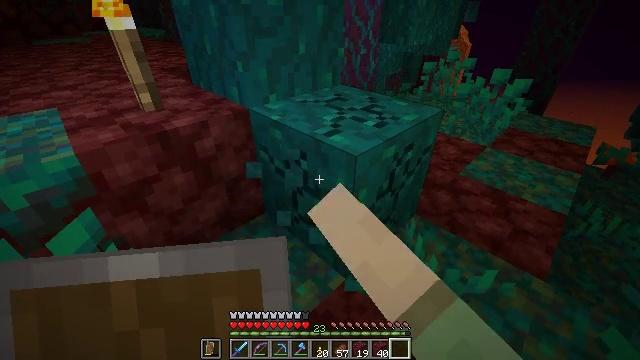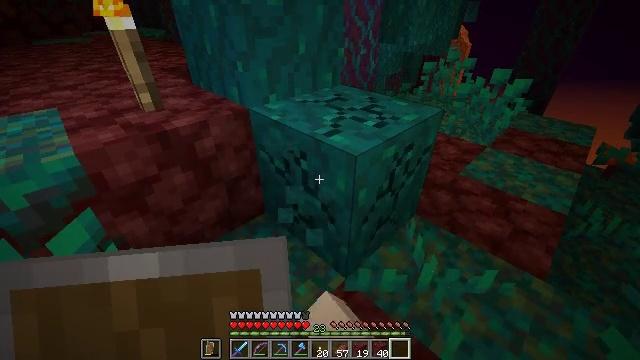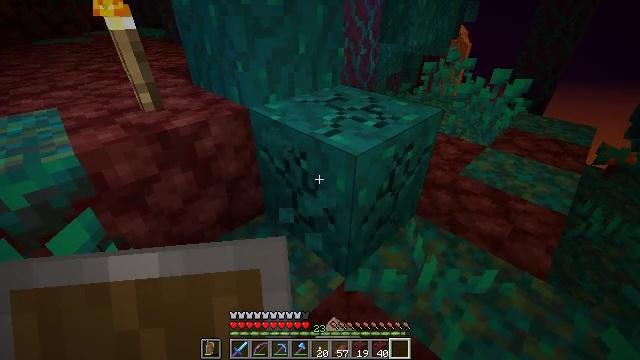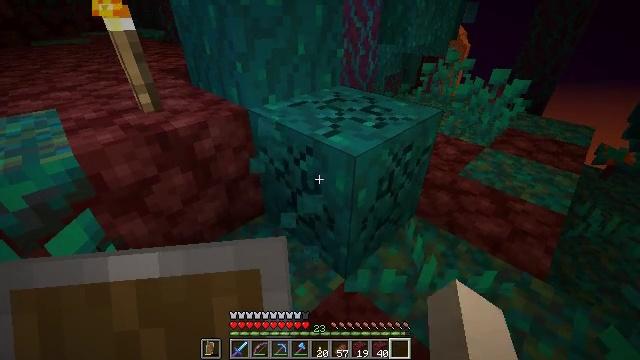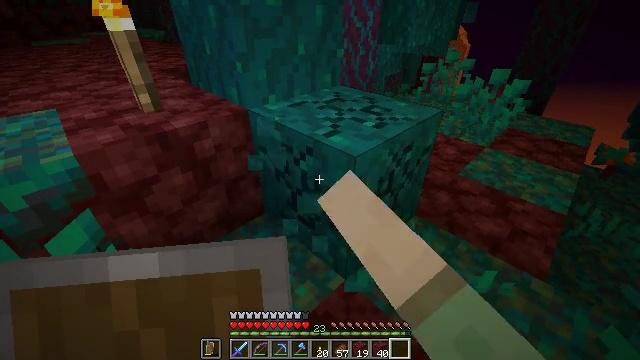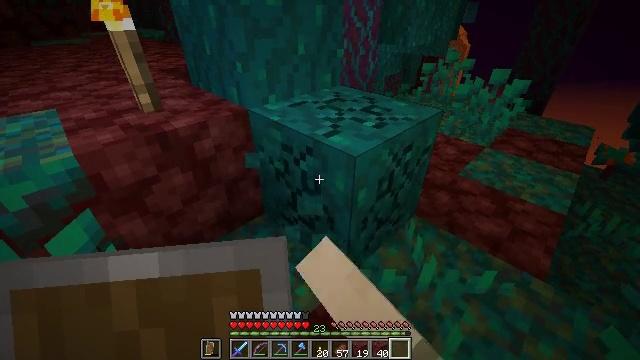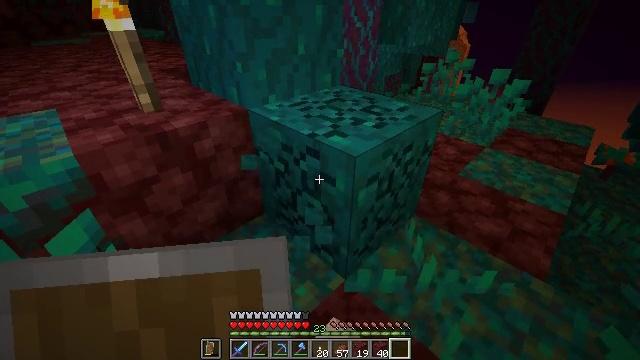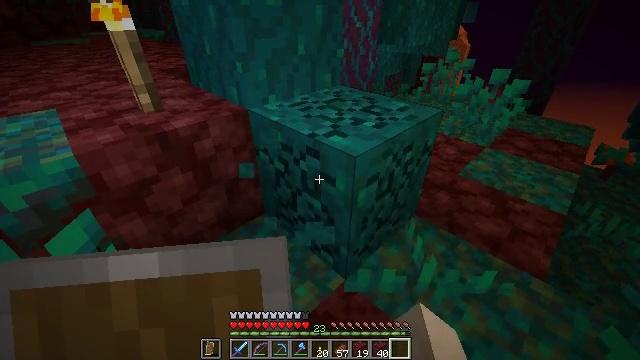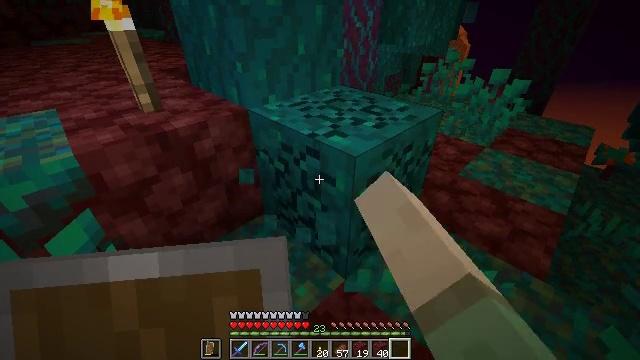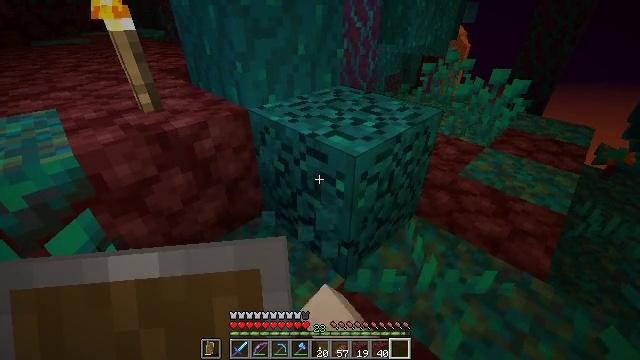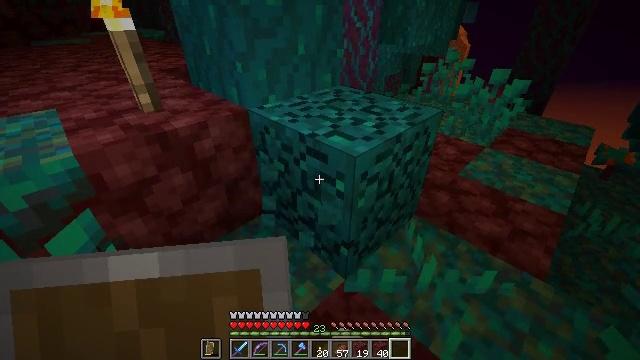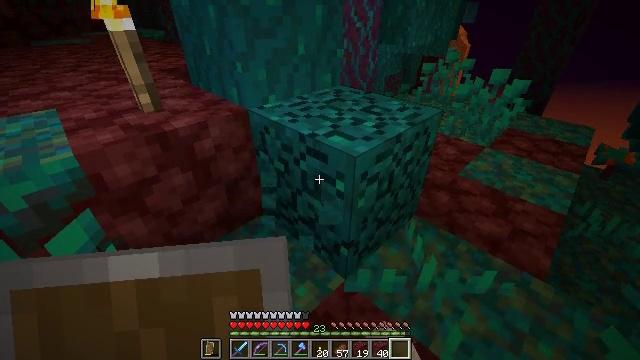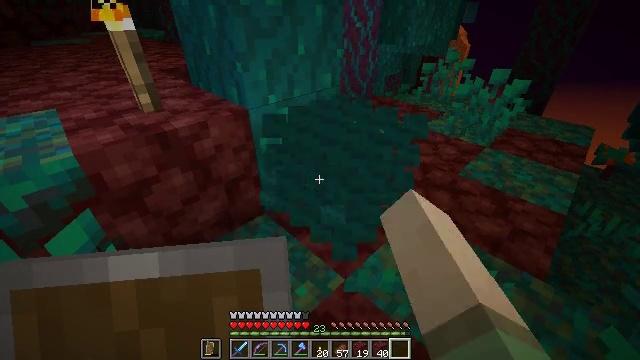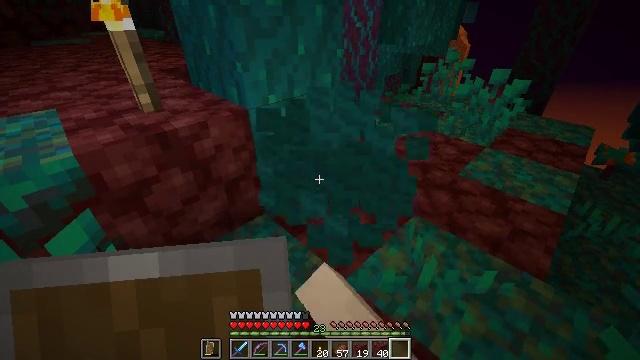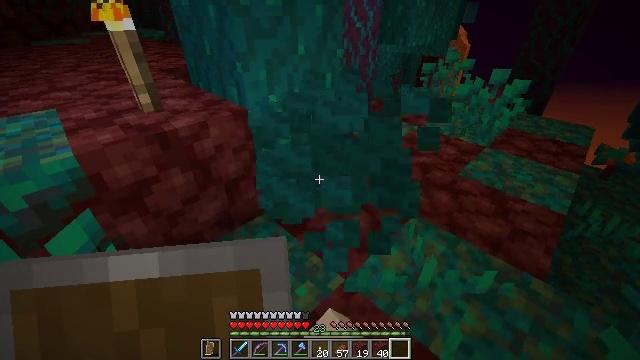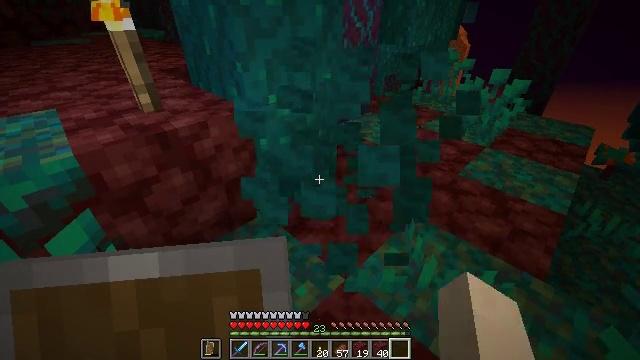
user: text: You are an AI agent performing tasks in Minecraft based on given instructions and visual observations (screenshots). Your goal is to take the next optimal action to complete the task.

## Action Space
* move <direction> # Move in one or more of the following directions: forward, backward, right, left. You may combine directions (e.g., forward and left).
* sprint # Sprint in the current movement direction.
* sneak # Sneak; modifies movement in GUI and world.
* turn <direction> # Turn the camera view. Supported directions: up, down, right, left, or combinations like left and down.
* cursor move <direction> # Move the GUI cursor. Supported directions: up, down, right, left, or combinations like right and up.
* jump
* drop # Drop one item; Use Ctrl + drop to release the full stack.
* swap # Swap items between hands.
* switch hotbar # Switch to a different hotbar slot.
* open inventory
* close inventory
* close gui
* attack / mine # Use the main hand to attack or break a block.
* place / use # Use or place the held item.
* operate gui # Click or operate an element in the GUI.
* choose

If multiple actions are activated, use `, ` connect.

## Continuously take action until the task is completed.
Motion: motion action
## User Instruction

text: Mine warped wart block.
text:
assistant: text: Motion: attack / mine
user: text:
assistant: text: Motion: attack / mine
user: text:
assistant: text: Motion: attack / mine
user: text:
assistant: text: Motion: attack / mine
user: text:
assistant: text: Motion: attack / mine
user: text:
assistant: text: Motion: attack / mine
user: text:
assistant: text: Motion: attack / mine
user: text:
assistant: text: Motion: attack / mine
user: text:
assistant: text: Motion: attack / mine
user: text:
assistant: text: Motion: attack / mine
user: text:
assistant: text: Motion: attack / mine
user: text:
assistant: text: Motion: attack / mine
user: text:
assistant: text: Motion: attack / mine
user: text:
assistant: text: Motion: attack / mine
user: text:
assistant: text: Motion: attack / mine
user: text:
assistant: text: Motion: attack / mine
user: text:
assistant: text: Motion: attack / mine
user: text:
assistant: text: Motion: move forward and move right, turn left and up, attack / mine
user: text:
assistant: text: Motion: move forward and move right, turn left and up, attack / mine
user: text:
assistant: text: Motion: move forward and move right, turn left and up, attack / mine
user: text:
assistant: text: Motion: move forward and move right, attack / mine
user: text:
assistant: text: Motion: move forward and move right, attack / mine
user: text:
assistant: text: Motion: move forward, turn left and up, attack / mine
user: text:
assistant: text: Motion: turn left and up, attack / mine
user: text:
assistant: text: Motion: turn left and up, attack / mine
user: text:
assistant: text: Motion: turn left and up, attack / mine
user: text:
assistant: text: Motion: turn up, attack / mine
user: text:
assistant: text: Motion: attack / mine
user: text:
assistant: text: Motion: attack / mine
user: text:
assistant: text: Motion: attack / mine